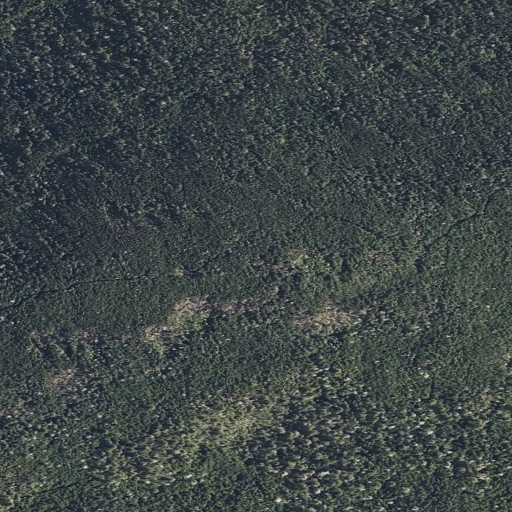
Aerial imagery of mountain in Maine named Hay Mountain containing only evergreen forest